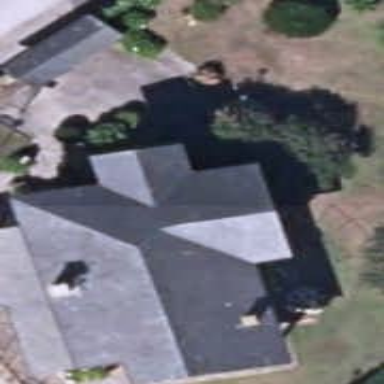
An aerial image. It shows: Simple and straightforward house.